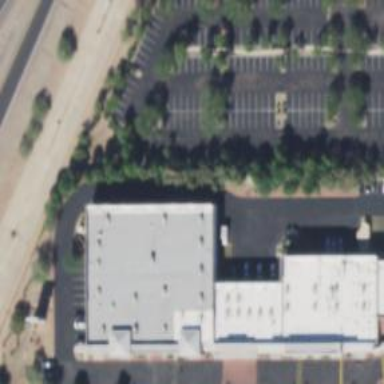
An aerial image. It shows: Fitness center building.